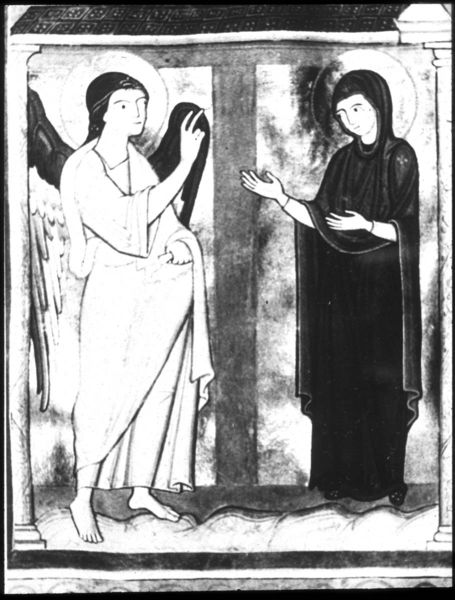
Titel: Perikopenbuch
Institution: Paris, Bibliothèque Nationale
Schlagwörter: flügel, fuß, weiß, frauen, finger, frau, geste, kleid, schwarz, symbol, säule, dach, gebäude, haus, malerei, arm, falten, federn, rahmen, hände, kirche, gewand, stehend, mutter, paar, gotik, engel, trennung, wandmalerei, foto, barfuß, schwarz-weiss, beten, kopie, buchdruck, heiligenschein, toga, mittelalter, vision, segnen, segnung, erscheinung, heilige, maria, gruß, verkündigung, halo, glorie, gnade, gegenüberstellung, händ, ave, englischer gruss, segnng